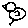
Label: bird